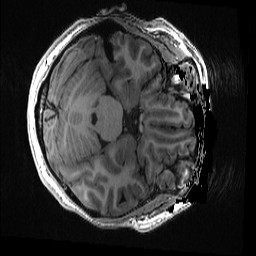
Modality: T1w
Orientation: axial
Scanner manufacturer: ge
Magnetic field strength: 3 T
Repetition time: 0.008164 s
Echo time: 0.003184 s